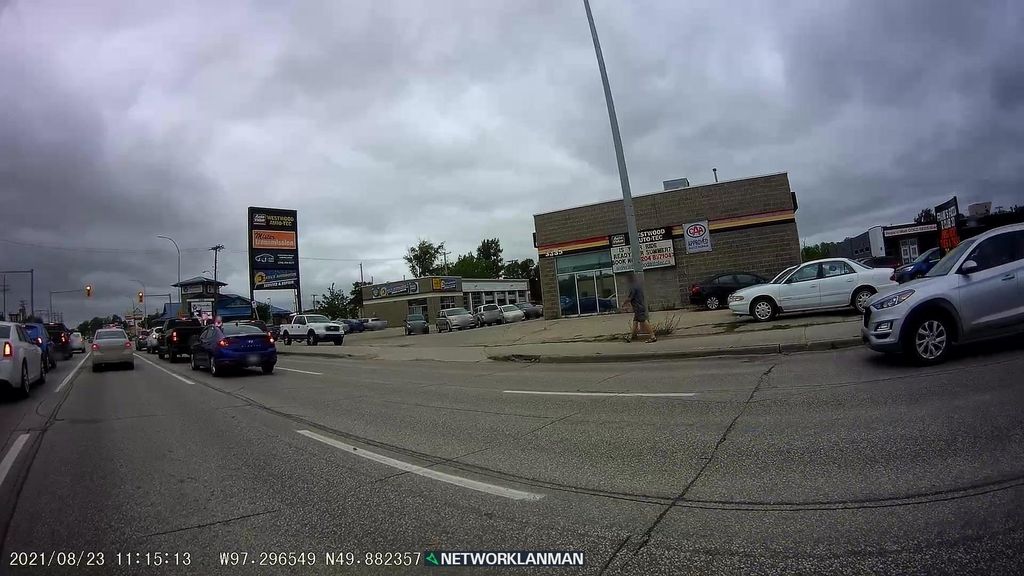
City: winnipeg